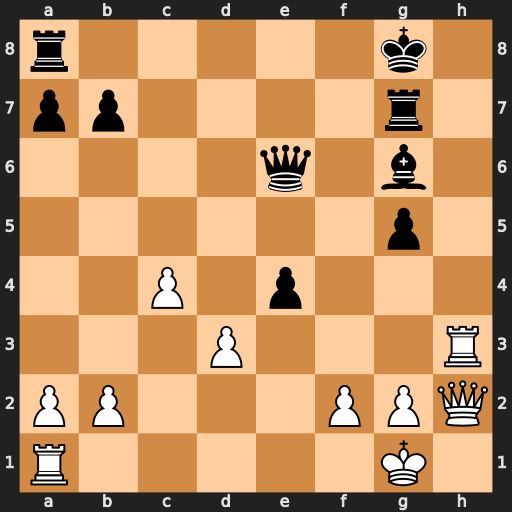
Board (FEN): r5k1/pp4r1/4q1b1/6p1/2P1p3/3P3R/PP3PPQ/R5K1
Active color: w
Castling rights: -
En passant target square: -
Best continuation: Rh8+ Kf7 Rxa8